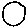
Label: moon